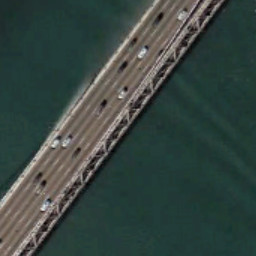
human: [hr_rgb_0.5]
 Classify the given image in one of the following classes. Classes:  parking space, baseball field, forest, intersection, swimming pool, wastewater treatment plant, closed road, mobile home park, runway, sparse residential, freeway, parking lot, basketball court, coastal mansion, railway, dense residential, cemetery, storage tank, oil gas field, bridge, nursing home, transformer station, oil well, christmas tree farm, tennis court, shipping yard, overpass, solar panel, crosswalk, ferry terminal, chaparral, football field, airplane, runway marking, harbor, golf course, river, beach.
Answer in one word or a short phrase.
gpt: bridge